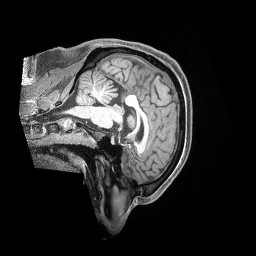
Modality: T1w
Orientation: sagittal
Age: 31
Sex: male
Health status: ill
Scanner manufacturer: siemens
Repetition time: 2.4 s
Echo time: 0.00231 s